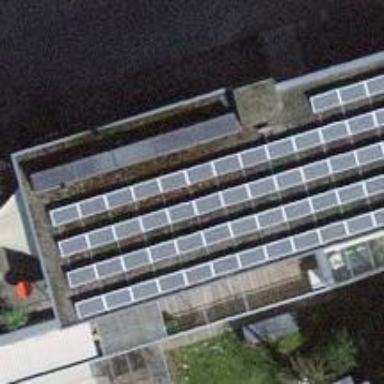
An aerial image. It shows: Solar power generator.